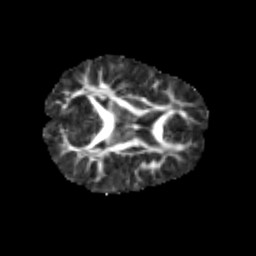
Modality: FA
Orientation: axial
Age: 7
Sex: female
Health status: healthy